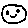
Label: smiley face